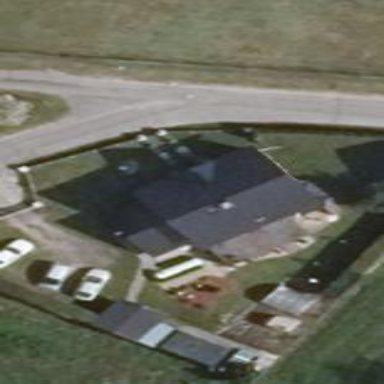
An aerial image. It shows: Building with gabled roof in black color. The roof orientation is along the building length.